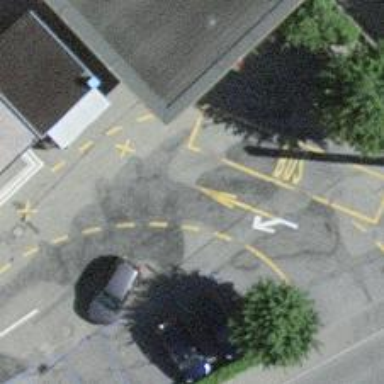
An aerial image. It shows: Public transport stop position.